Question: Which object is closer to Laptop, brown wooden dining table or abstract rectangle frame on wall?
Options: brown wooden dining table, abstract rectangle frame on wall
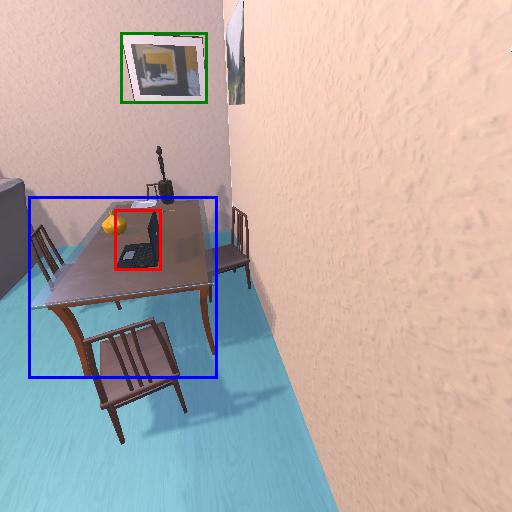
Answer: brown wooden dining table